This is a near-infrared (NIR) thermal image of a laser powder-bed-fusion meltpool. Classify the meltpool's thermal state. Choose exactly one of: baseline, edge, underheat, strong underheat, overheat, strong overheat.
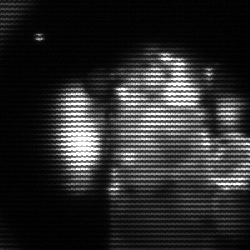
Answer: strong underheat